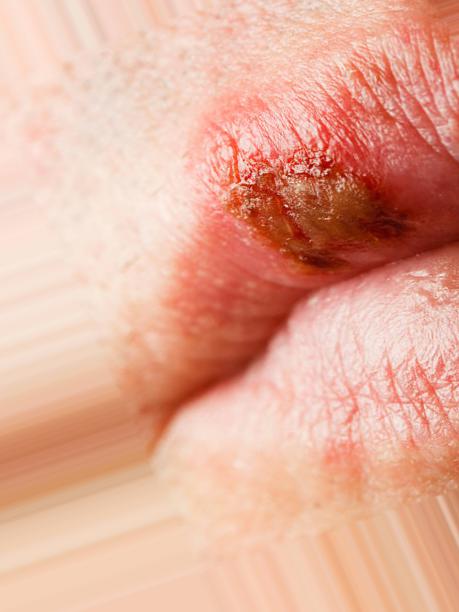
Condition: Mouth Ulcer